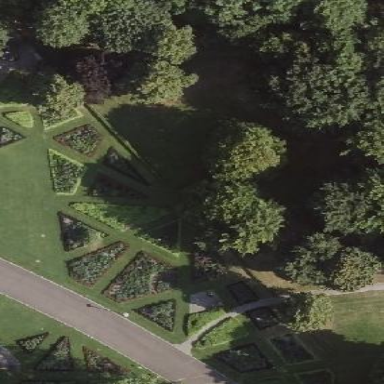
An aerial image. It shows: Flowerbed that is used for landscaping or gardening purposes.